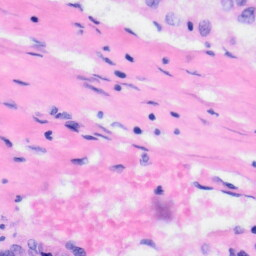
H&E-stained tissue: Liver